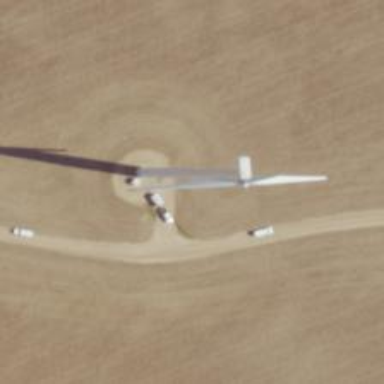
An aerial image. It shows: Wind turbine generator that utilizes wind as its source for generating electricity. It is of the horizontal axis type.